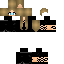
A female human skin with medium skin, wearing blonde long hair dressed in a gold jacket and brown pants, featuring a closed mouth.